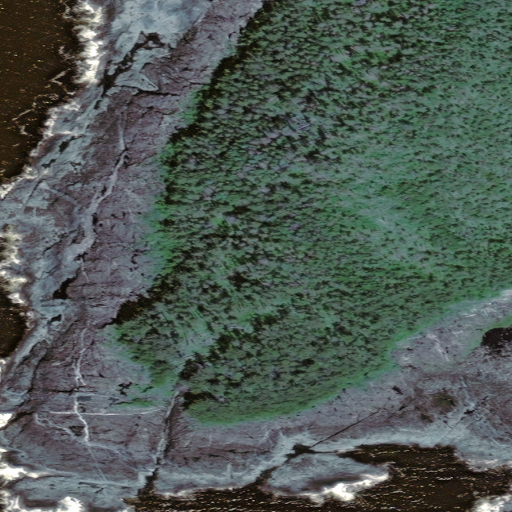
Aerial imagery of cape in Alaska named Point Satchrun containing only unknown